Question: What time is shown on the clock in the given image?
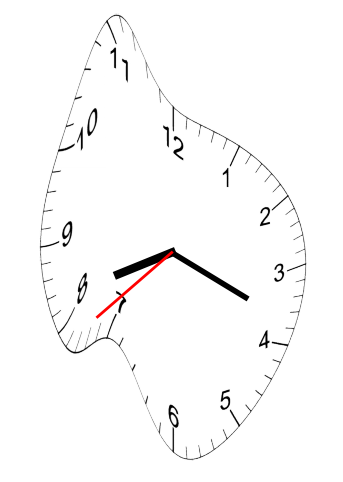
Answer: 08:18:38